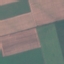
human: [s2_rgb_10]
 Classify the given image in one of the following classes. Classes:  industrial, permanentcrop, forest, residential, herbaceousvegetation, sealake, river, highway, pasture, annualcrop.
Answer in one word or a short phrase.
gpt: AnnualCrop